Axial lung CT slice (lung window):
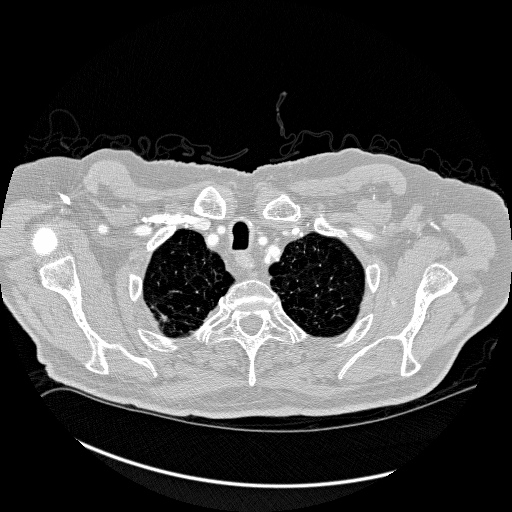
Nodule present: no